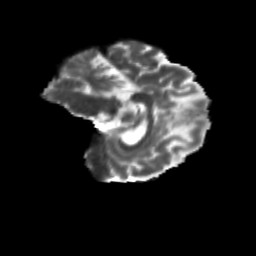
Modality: T2w
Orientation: sagittal
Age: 52
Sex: female
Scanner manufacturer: siemens
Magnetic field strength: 3 T
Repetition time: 4.71 s
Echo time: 0.0906 s